【题型】解答题　【知识点】解析几何　【难度】hard
(2024·上海奉贤·二模) 已知曲线$C$:$\frac{x^2}{4} + \frac{y^2}{2} = 1$，$O$是坐标原点，过点$T(1,0)$的直线$l_1$与曲线$C$交于$P$，$Q$两点。

(1) 当$l_1$与$x$轴垂直时，求$\triangle OPQ$的面积；

(2) 过圆$x^2 + y^2 = 6$上任意一点$M$作直线$MA$，$MB$，分别与曲线$C$切于$A$，$B$两点，求证：$MA \perp MB$；

(3) 过点$N(n,0)\ (n > 2)$的直线$l_2$与双曲线$\frac{x^2}{4} - y^2 = 1$交于$R$，$S$两点（$l_1$，$l_2$不与$x$轴重合）。记直线$TR$的斜率为$k_{TR}$，直线$TS$斜率为$k_{TS}$，当$\angle ONP = \angle ONQ$时，求证：$n$与$k_{TR} + k_{TS}$都是定值。

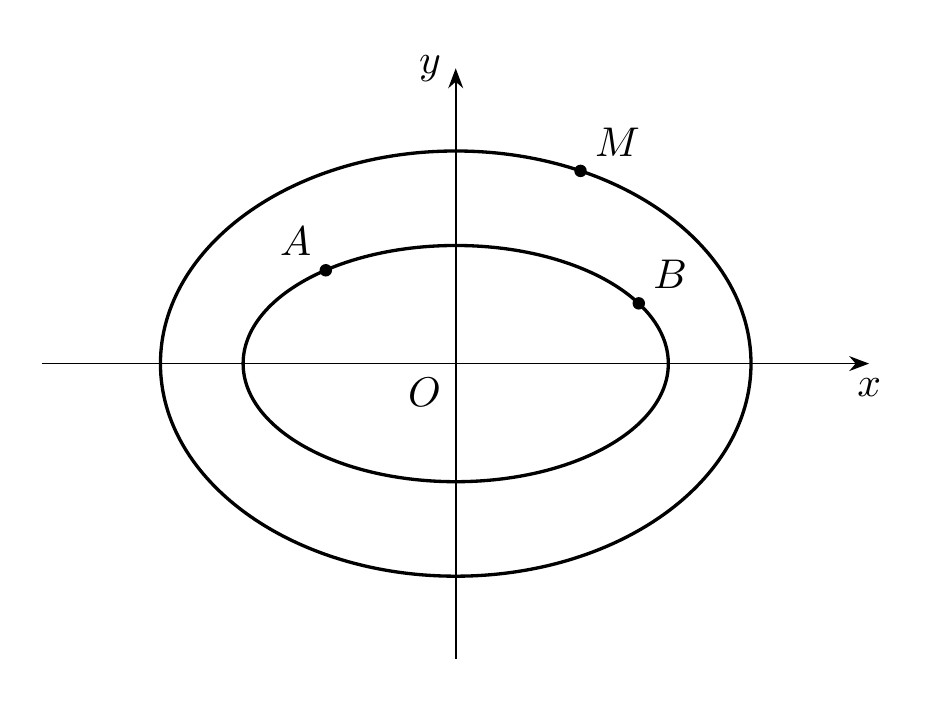
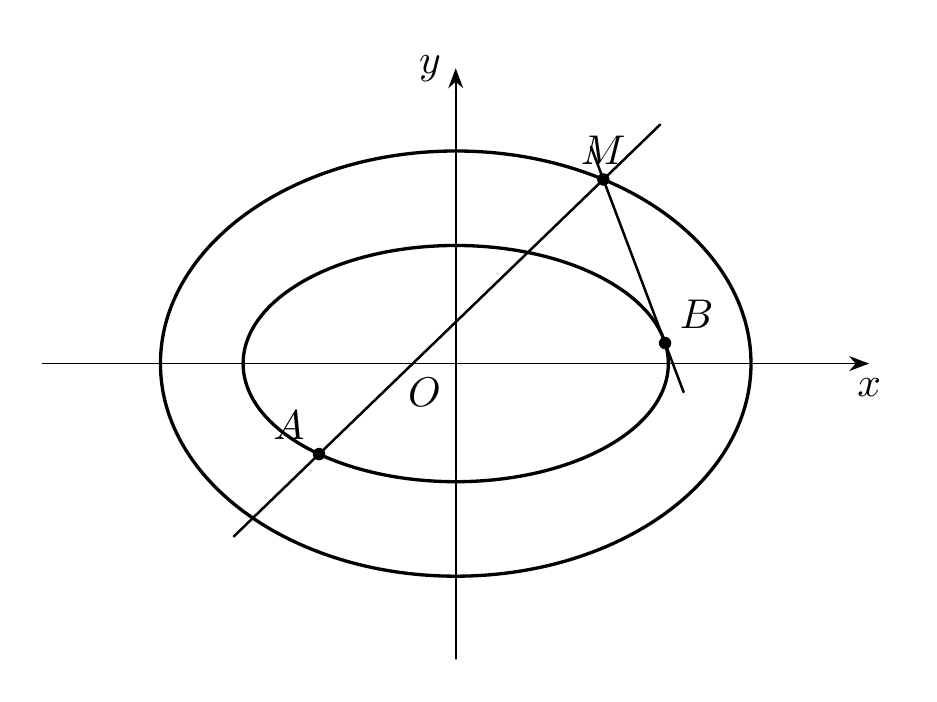
【解答】
\textbf{【答案】}
(1) $\frac{\sqrt{6}}{2}$

(2) 证明见解析

(3) 证明见解析

\textbf{【知识点】} 根据直线与椭圆的位置关系求参数或范围、椭圆中三角形（四边形）的面积、椭圆中的定值问题、双曲线中的定值问题

\textbf{【分析】}
(1) 将$x = 1$代入椭圆方程，求出$y$，再计算三角形面积；

(2) 设$M(x_0,y_0)$，当$x_0 = \pm 2$时求出$y_0$，从而确定$M$、$A$、$B$（一组）的坐标，说明$MA \perp MB$，当$x_0 \neq \pm 2$时，设$MA$，$MB$的斜率分别为$k_1,k_2$，直线$MA$:$y - y_0 = k(x - x_0)$，得到联立直线$MA$与椭圆的方程，由$\Delta = 0$得到化为关于$k$的一元二次方程为$(x_0^2 - 4)k^2 - 2x_0y_0k + y_0^2 - 2 = 0$，利用韦达定理得到$k_1 \cdot k_2 = \frac{y_0^2 - 2}{x_0^2 - 4}$，即可得证；

(3) 设$P(x_1,y_1)$、$Q(x_2,y_2)$、$R(x_3,y_3)$、$S(x_4,y_4)$，直线$PN$、$QN$的斜率分别为$k_{PN}$、$k_{QN}$，设直线$l_1$:$x = ky + 1$，联立直线$l_1$与曲线$C$的方程，消元、列出韦达定理，由$\angle ONP = \angle ONQ$得$k_{PN} + k_{QN} = 0$，即可求出$n$，设直线$l_2$:$x = py + 4$，与双曲线联立，消元、列出韦达定理，由斜率公式计算可得。

\textbf{【详解】}
(1) 由题可知，直线为$x = 1$，

代入椭圆方程$\frac{x^2}{4} + \frac{y^2}{2} = 1$，解得$y = \pm \frac{\sqrt{6}}{2}$，

所以$S_{\triangle OPQ} = \frac{1}{2} \times \sqrt{6} \times 1 = \frac{\sqrt{6}}{2}$。

---

(2) 设$M(x_0,y_0)$，

当$x_0 = \pm 2$时，$y_0 = \pm \sqrt{2}$，不妨取$M(2,\sqrt{2})$，$A(2,0)$，$B(0,\sqrt{2})$，

则$\overrightarrow{AM} = (0,\sqrt{2})$，$\overrightarrow{BM} = (2,0)$，所以$\overrightarrow{AM} \cdot \overrightarrow{BM} = 0$，即$MA \perp MB$成立；

当$x_0 \neq \pm 2$时，设$MA$，$MB$的斜率分别为$k_1,k_2$，设过点$M$的切线方程：$y - y_0 = k(x - x_0)$，

由
\[
\begin{cases}
y - y_0 = k(x - x_0) \\
\frac{x^2}{4} + \frac{y^2}{2} = 1
\end{cases}
\Rightarrow (2k^2 + 1)x^2 + 4k(y_0 - kx_0)x + 2(kx_0 - y_0)^2 - 4 = 0,
\]

因为直线$MA,MB$与椭圆相切，所以$\Delta = 0$，

即$16k^2(kx_0 - y_0)^2 - 4(2k^2 + 1)[2(kx_0 - y_0)^2 - 4] = 0$，

化简可得$(kx_0 - y_0)^2 - 2(2k^2 + 1) = 0$，

化为关于$k$的一元二次方程为$(x_0^2 - 4)k^2 - 2x_0y_0k + y_0^2 - 2 = 0$，

所以$k_1 \cdot k_2 = \frac{y_0^2 - 2}{x_0^2 - 4}$。

因为$M(x_0,y_0)$在圆上，所以$x_0^2 + y_0^2 = 6$，

代入上式可得$k_1 \cdot k_2 = \frac{6 - x_0^2 - 2}{x_0^2 - 4} = -1$，

综上可得$MA \perp MB$。

---

(3) 设$P(x_1,y_1)$、$Q(x_2,y_2)$、$R(x_3,y_3)$、$S(x_4,y_4)$，

直线$PN$、$QN$的斜率分别为$k_{PN}$、$k_{QN}$，

设直线$l_1$:$x = ky + 1$，与椭圆联立得$(k^2 + 2)y^2 + 2ky - 3 = 0$，

则$\Delta > 0$，$y_1 + y_2 = -\frac{2k}{k^2 + 2}$，$y_1y_2 = -\frac{3}{k^2 + 2}$，

由$\angle ONP = \angle ONQ$得$k_{PN} + k_{QN} = 0$，

即$k_{PN} + k_{QN} = \frac{y_1}{x_1 - n} + \frac{y_2}{x_2 - n} = \frac{y_1(ky_2 + 1 - n) + y_2(ky_1 + 1 - n)}{(ky_1 + 1 - n)(ky_2 + 1 - n)} = 0$，

计算分子部分：$y_1(ky_2 + 1 - n) + y_2(ky_1 + 1 - n)$
$= 2ky_1y_2 + (1 - n)(y_1 + y_2)$
$= 2k \cdot \left(-\frac{3}{k^2 + 2}\right) + (1 - n) \cdot \frac{-2k}{k^2 + 2} = \frac{-8k + 2kn}{k^2 + 2} = 0$，所以$n = 4$，

设直线$l_2$:$x = py + 4$，与双曲线联立得$(p^2 - 4)y^2 + 8py + 12 = 0$，

则$p^2 - 4 \neq 0$，$\Delta > 0$，$y_3 + y_4 = -\frac{8p}{p^2 - 4}$，$y_3y_4 = \frac{12}{p^2 - 4}$，

所以$k_{TR} + k_{TS} = \frac{y_3}{x_3 - 1} + \frac{y_4}{x_4 - 1} = \frac{y_3(x_4 - 1) + y_4(x_3 - 1)}{(x_3 - 1)(x_4 - 1)}$，

计算分子部分$y_3(x_4 - 1) + y_4(x_3 - 1) = y_3(py_4 + 3) + y_4(py_3 + 3) = 2py_3y_4 + 3(y_3 + y_4)$
$= 2p \cdot \frac{12}{p^2 - 4} + 3 \cdot \frac{-8p}{p^2 - 4} = 0$，

所以$k_{TR} + k_{TS} = 0$，

综上可得$n = 4$、$k_{TR} + k_{TS} = 0$均为定值。

\textbf{【点睛】} 方法点睛：利用韦达定理解决直线与圆锥曲线相交问题的基本步骤如下：

(1) 设直线方程，设交点坐标为$(x_1,y_1)$、$(x_2,y_2)$；

(2) 联立直线与圆锥曲线的方程，得到关于$x$（或$y$）的一元二次方程，必要时计算$\Delta$；

(3) 列出韦达定理；

(4) 将所求问题或题中的关系转化为$x_1 + x_2$、$x_1x_2$的形式；

(5) 代入韦达定理求解。

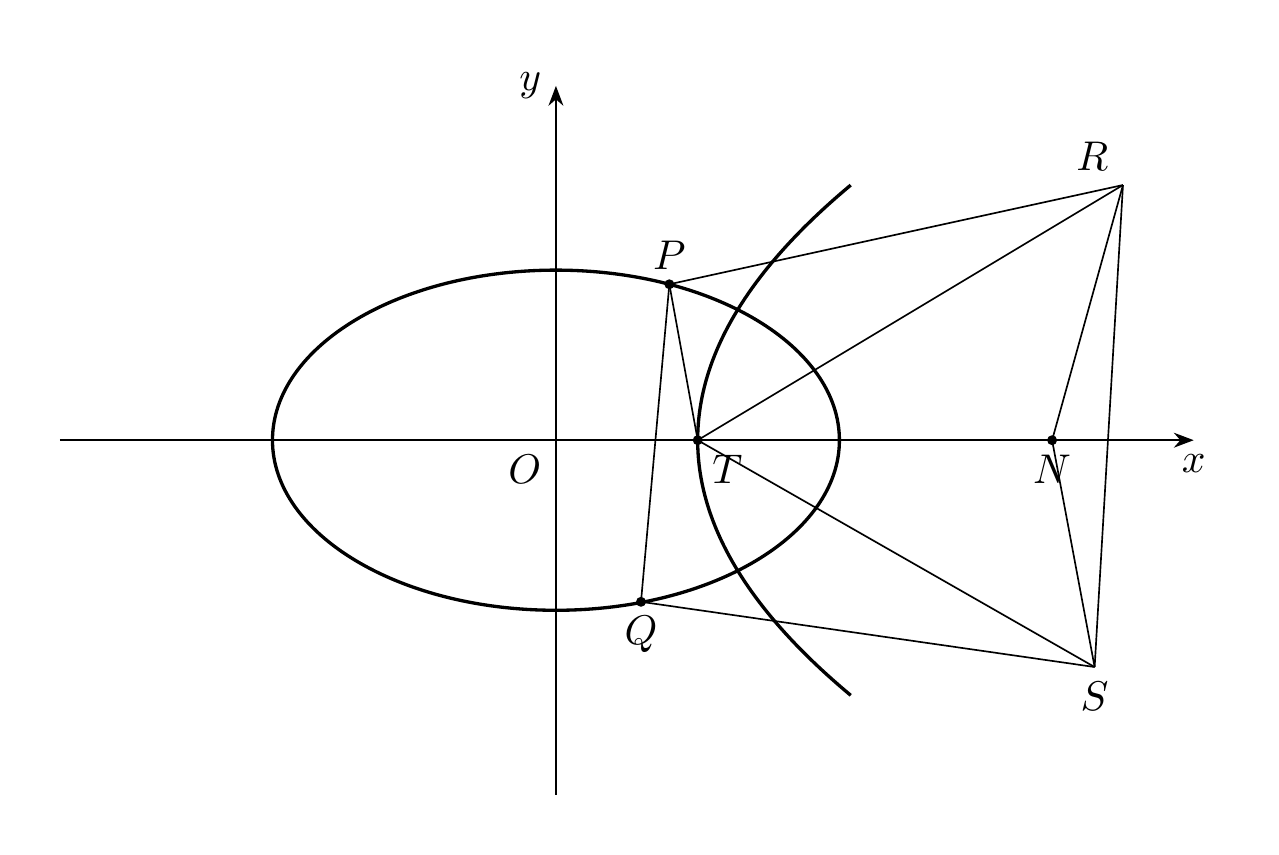
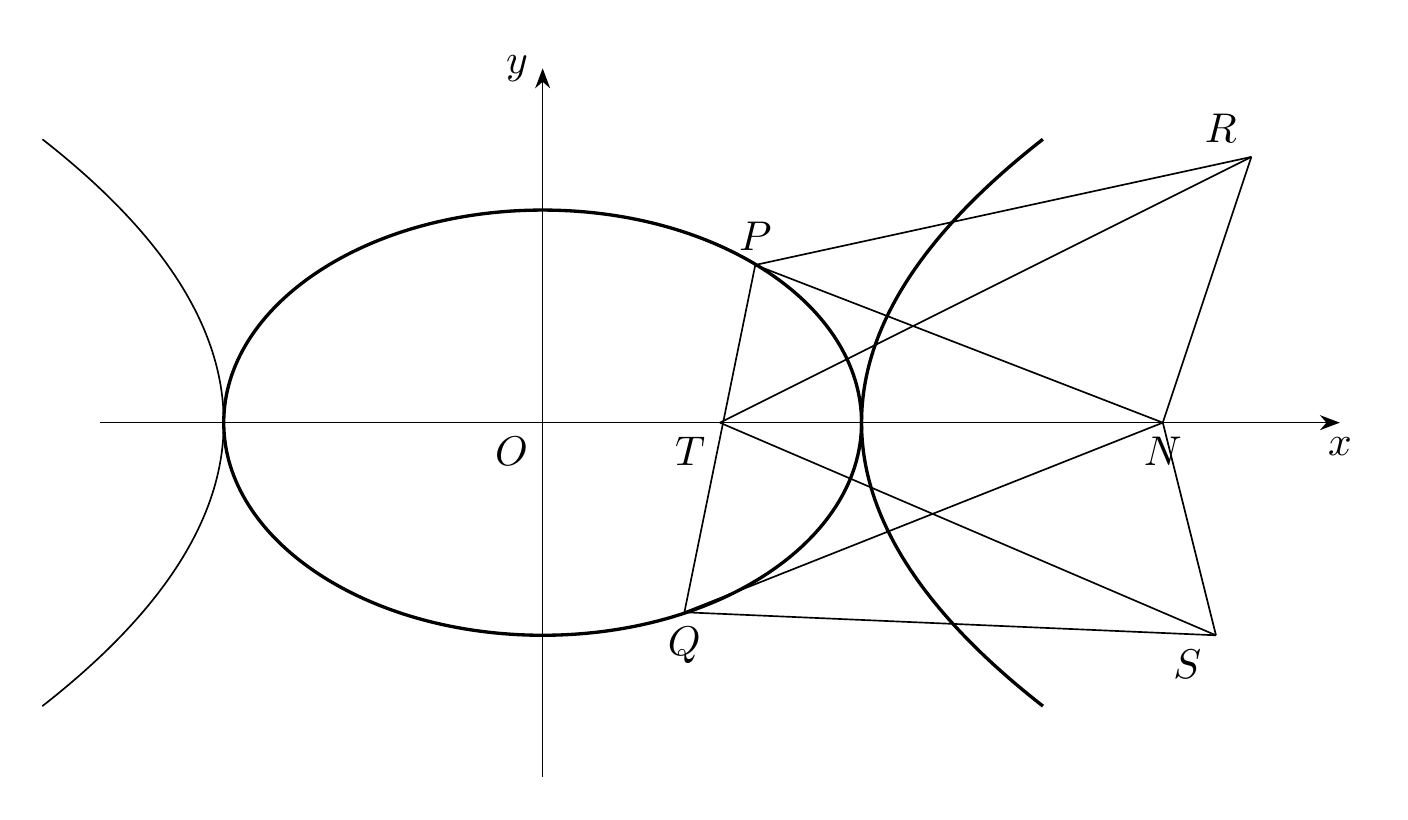